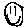
Label: smiley face